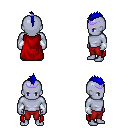
a pixel art fantasy rpg character, male body template, dark elf, purple skin, red cape, red pants, blue mohawk hairstyle, purple tiara, white cloth bracers, four views (front, back, left, right), 2x2 character sprite sheet, small pixel art, hard edges, no anti-aliasing